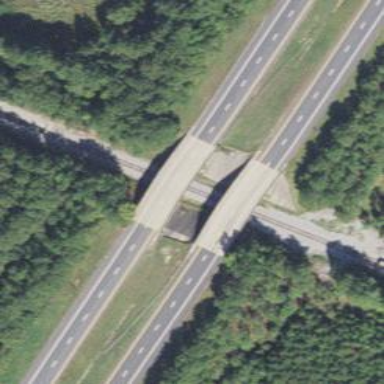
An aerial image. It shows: Beam structure bridge on trunk highway.